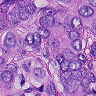
Metastatic tissue present: yes